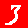
Digit: 3